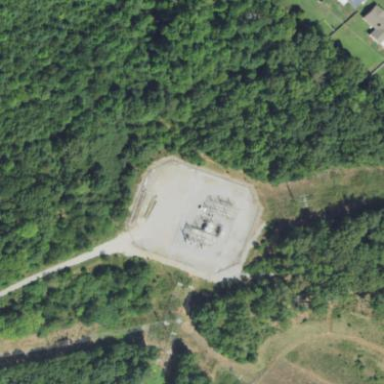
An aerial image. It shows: Distribution substation surrounded by fence.